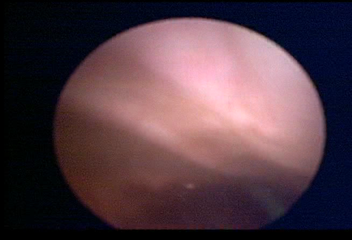
Modality: WLC
Class: Normal mucosa
Bladder cancer association: No